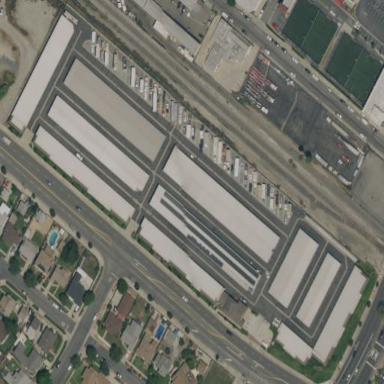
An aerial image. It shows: Storage rental shop.